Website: bh-photo
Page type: address-validator
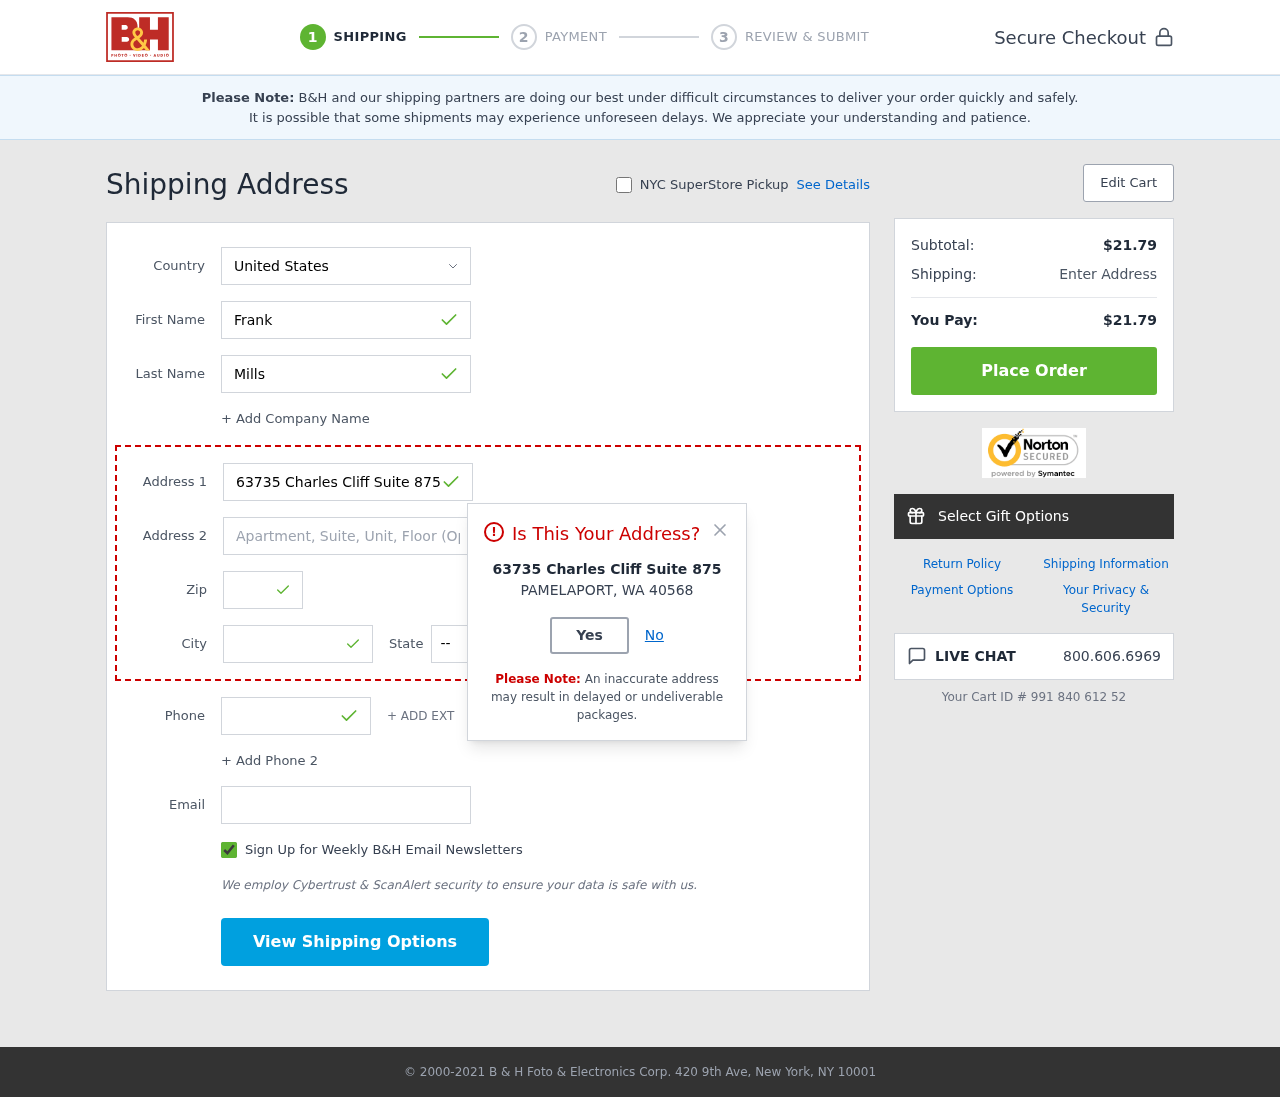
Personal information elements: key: PII_CITY
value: Pamelaport
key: PII_COUNTRY
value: United States
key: PII_EMAIL
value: frankmills@gmail.com
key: PII_FIRSTNAME
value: Frank
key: PII_LASTNAME
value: Mills
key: PII_PHONE
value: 2228753402
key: PII_POSTCODE
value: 40568
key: PII_STATE_ABBR
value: WA
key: PII_STREET
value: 63735 Charles Cliff Suite 875
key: PII_PHONE_PREFIX
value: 875
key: PII_PHONE_PREFIX_NUMERIC
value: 875
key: PII_CITY_MODAL
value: PAMELAPORT
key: PII_POSTCODE_FULL
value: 40568
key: PII_POSTCODE_NUMERIC
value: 40568
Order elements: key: ORDER_SUBTOTAL
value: $21.79
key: ORDER_TOTAL
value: $21.79
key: ORDER_ID
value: Your Cart ID # 991 840 612 52